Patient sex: M
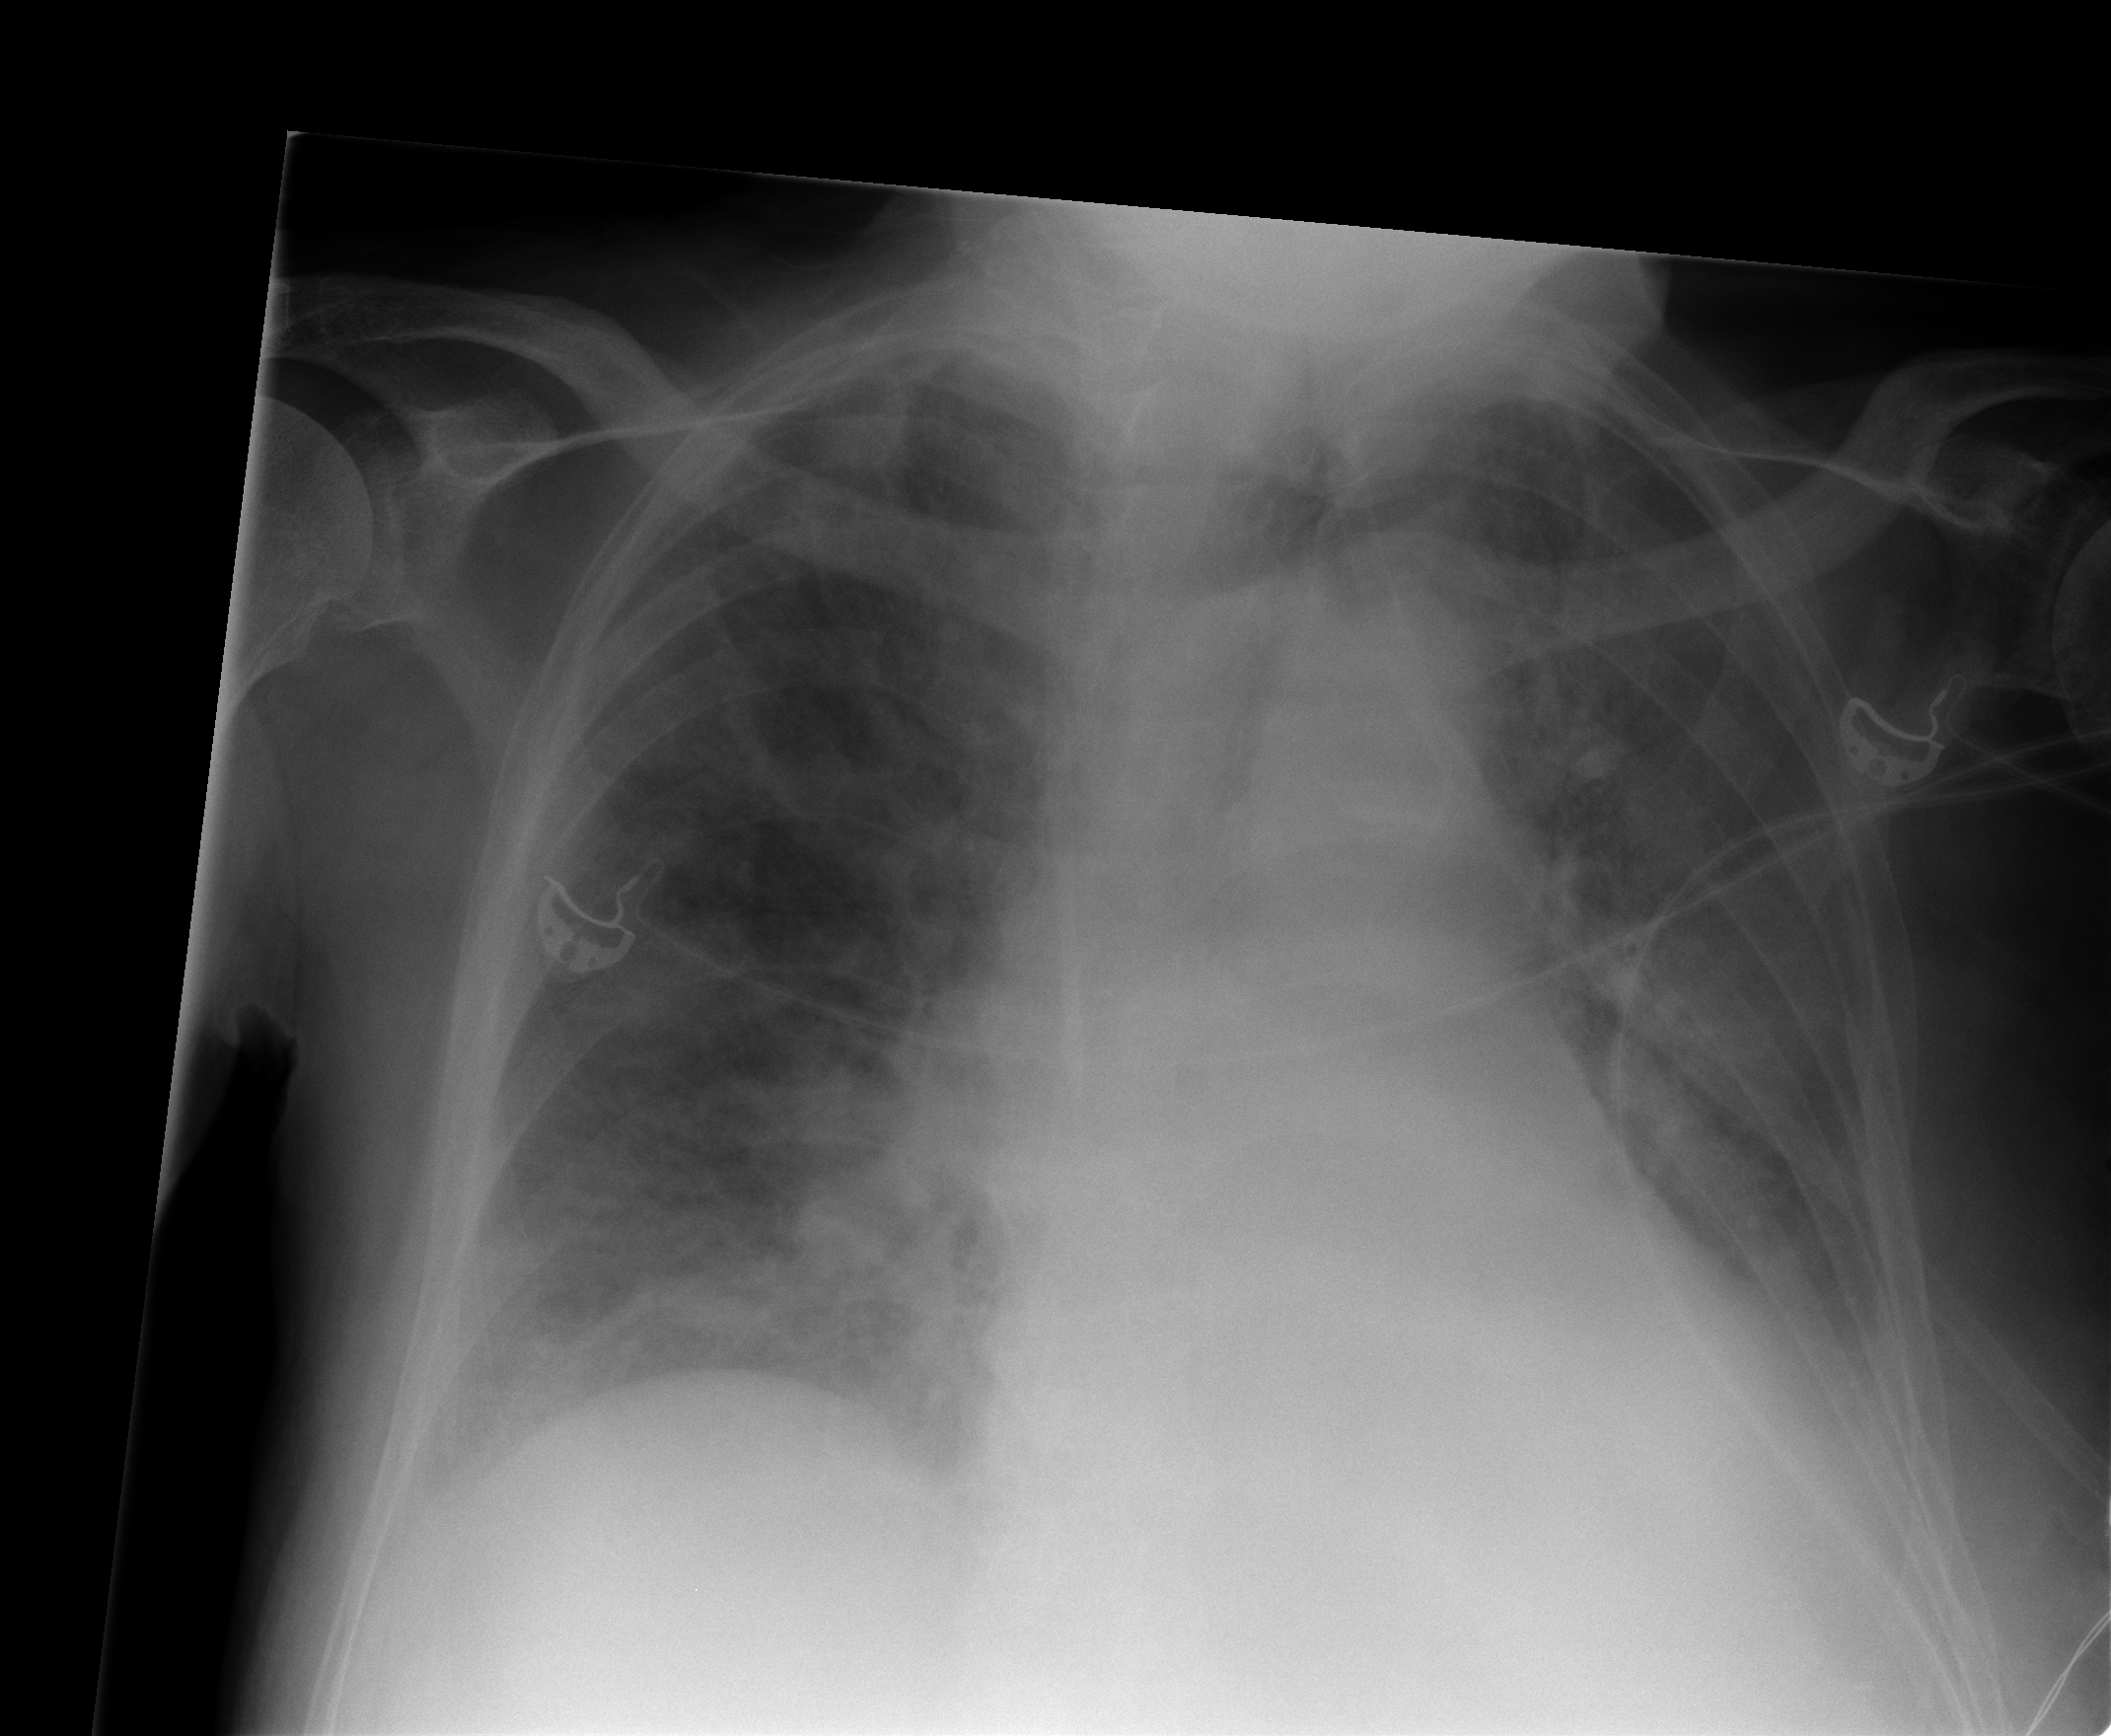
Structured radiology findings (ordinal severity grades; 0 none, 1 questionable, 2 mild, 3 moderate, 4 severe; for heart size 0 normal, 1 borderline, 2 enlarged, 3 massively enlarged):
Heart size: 2
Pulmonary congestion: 3
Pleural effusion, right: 2
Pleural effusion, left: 2
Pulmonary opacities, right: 3
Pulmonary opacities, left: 3
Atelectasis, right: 1
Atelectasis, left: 1